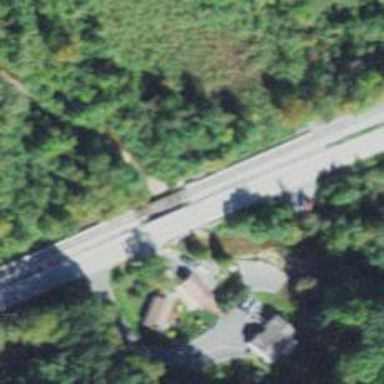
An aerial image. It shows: Railway bridge.